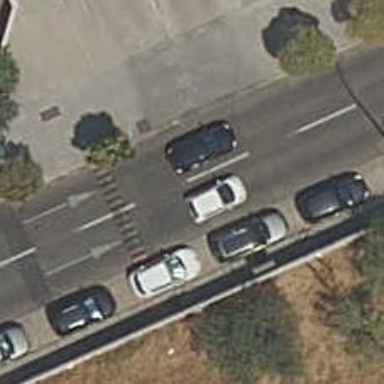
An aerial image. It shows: Parking entrance.